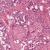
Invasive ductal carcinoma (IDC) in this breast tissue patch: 1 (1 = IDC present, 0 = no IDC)